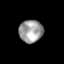
Tissue: skin
Cell type: Epithelial cells
Senescence score: 0.2661
Nuclear area (px): 522
Mean DAPI intensity: 159.019